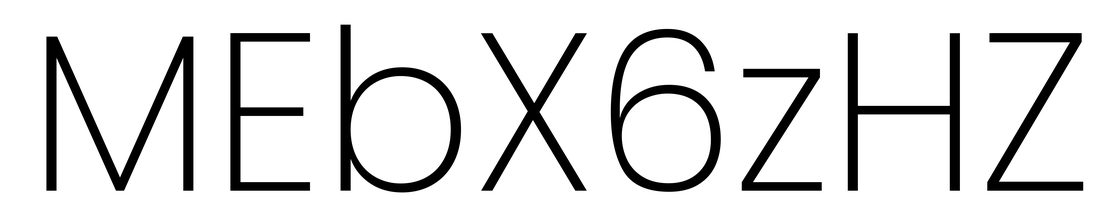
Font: Poppins-ExtraLight